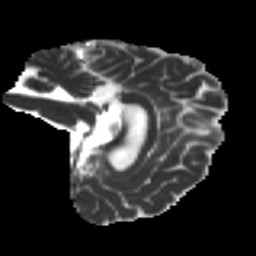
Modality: MD
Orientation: sagittal
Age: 36
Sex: female
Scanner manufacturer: ge
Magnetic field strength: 3 T
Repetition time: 7.8 s
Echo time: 0.0606 s